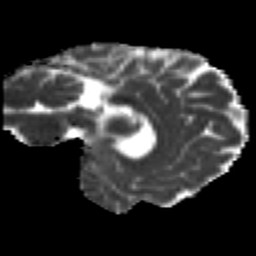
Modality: MD
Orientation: sagittal
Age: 33
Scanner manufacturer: siemens
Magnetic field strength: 3 T
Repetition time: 2.2 s
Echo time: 0.084 s